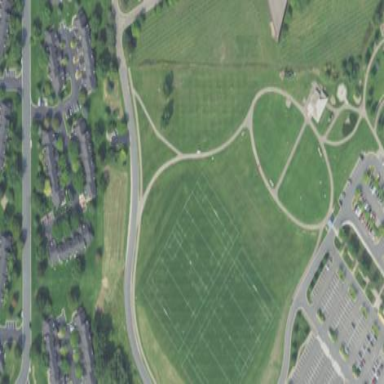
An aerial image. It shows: American football pitch with grass surface.